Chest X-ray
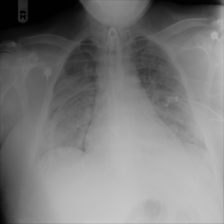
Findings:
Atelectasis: negative
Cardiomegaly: negative
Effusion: negative
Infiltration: negative
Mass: negative
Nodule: negative
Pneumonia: negative
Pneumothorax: positive
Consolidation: negative
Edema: negative
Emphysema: negative
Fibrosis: negative
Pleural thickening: negative
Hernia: negative